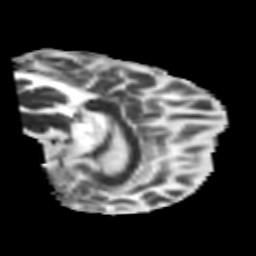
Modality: MD
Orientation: sagittal
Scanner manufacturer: siemens
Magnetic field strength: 3 T
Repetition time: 6.8 s
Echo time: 0.093 s